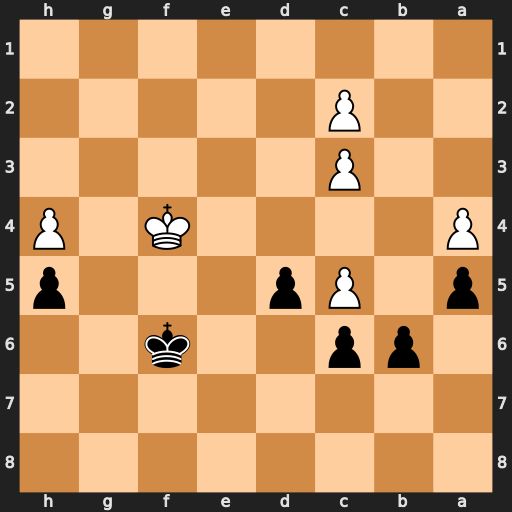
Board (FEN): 8/8/1pp2k2/p1Pp3p/P4K1P/2P5/2P5/8
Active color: b
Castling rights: -
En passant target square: -
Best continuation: b5 axb5 cxb5